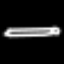
Label: pencil